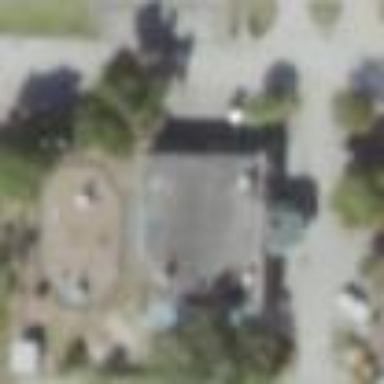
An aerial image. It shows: Kindergarten.